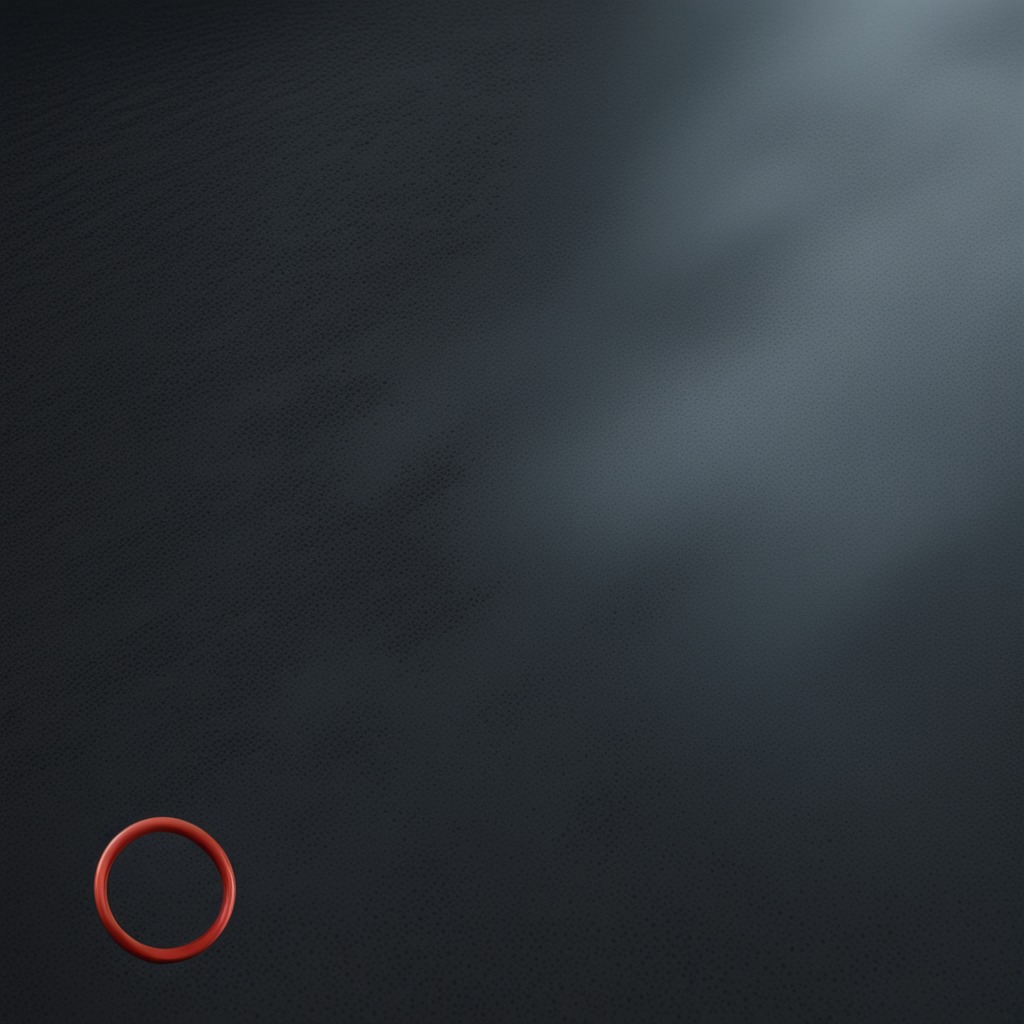
A rubber O-ring lies on the clean granite table inside a workshop at night dim ambient light soft shadows worn but